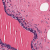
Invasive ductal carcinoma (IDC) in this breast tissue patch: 0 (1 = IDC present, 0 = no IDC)